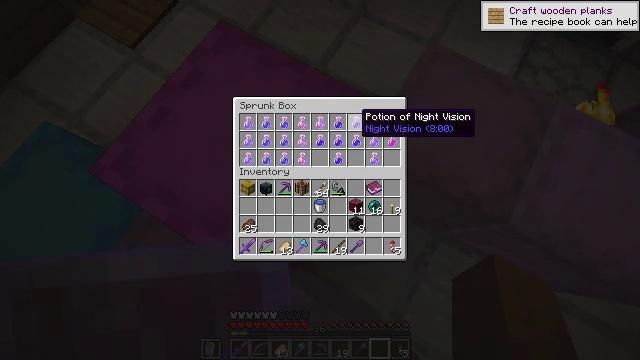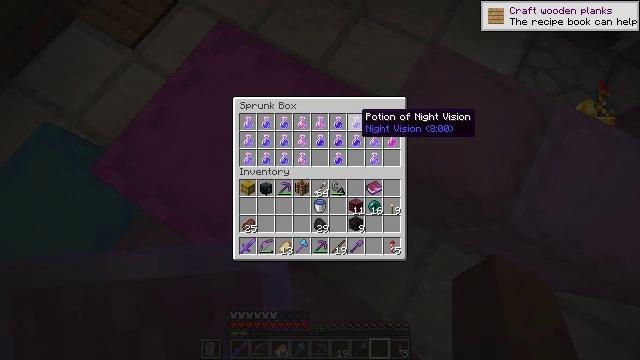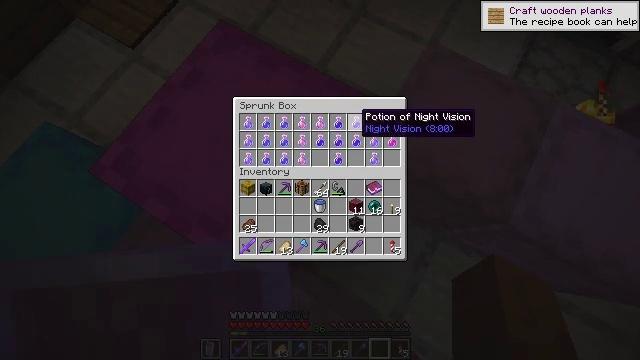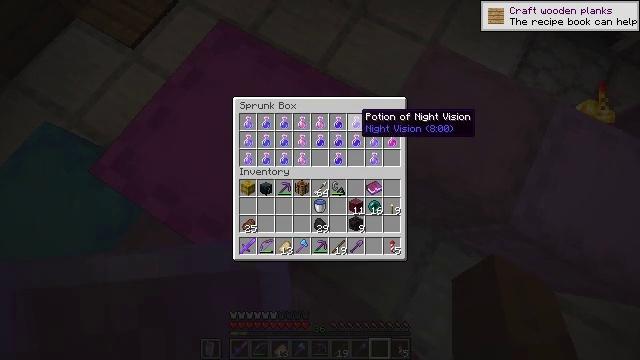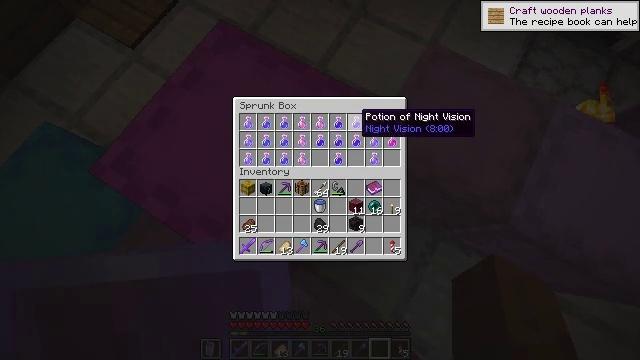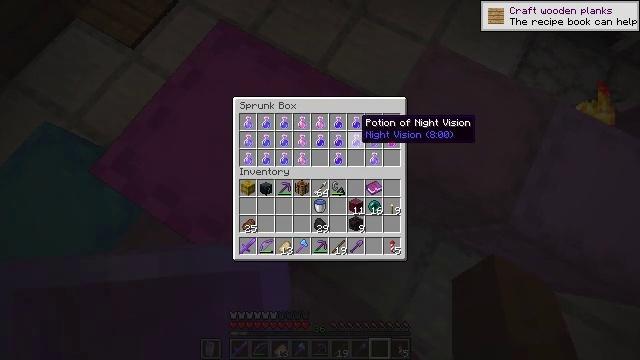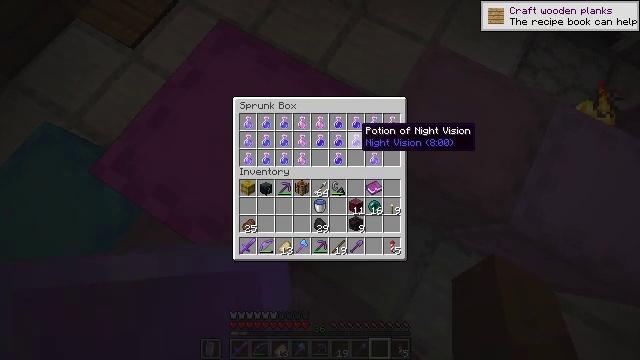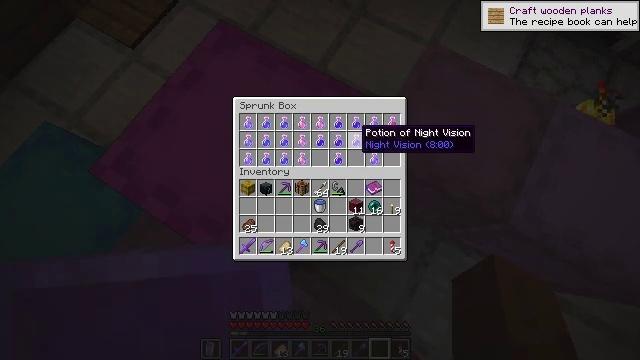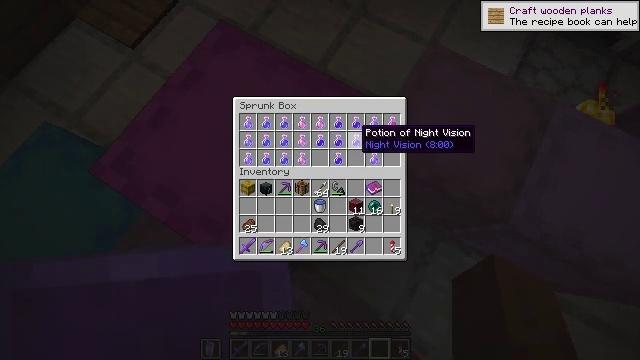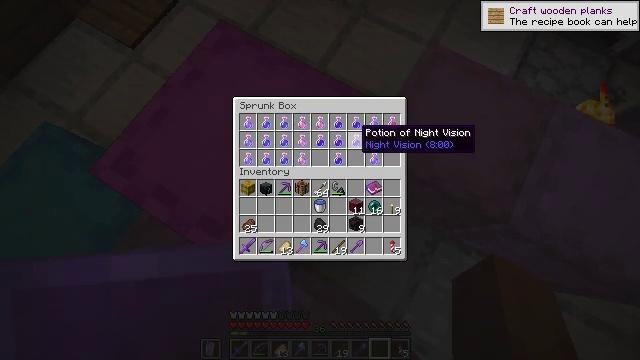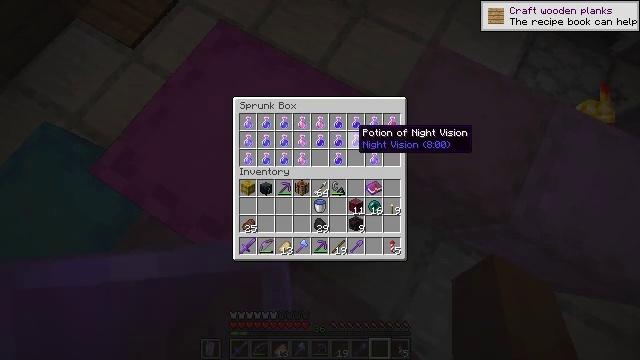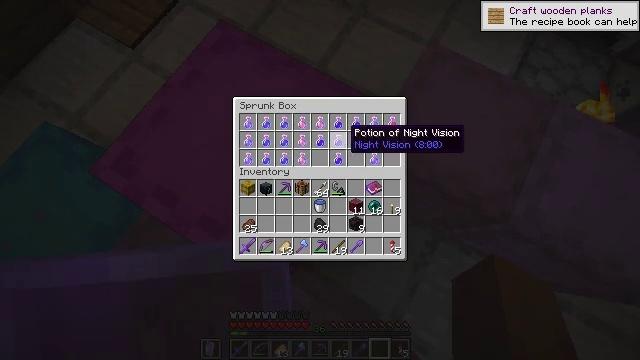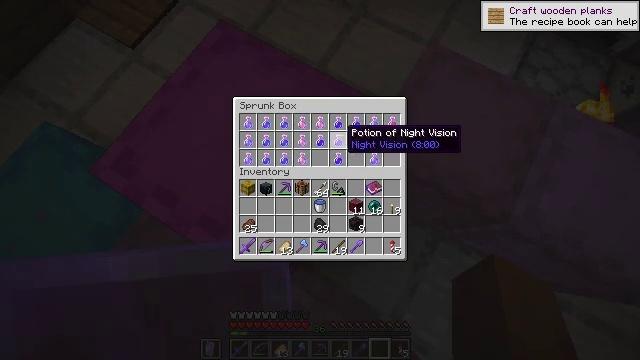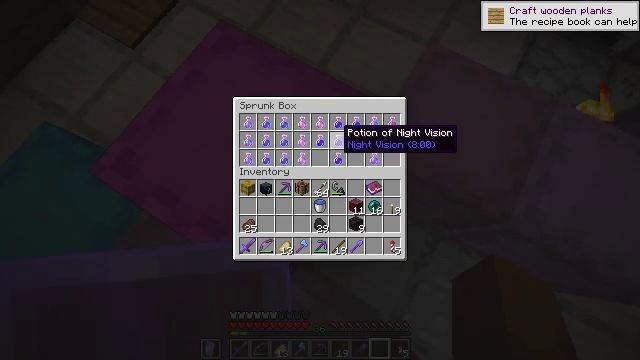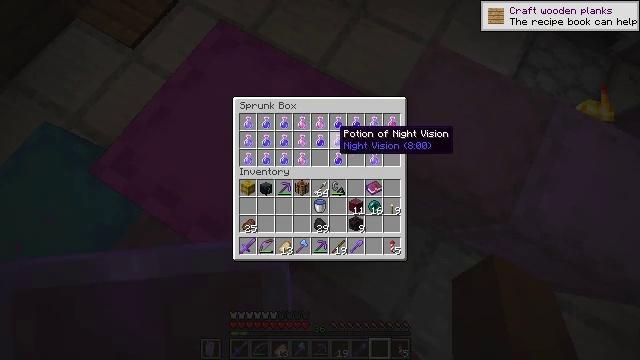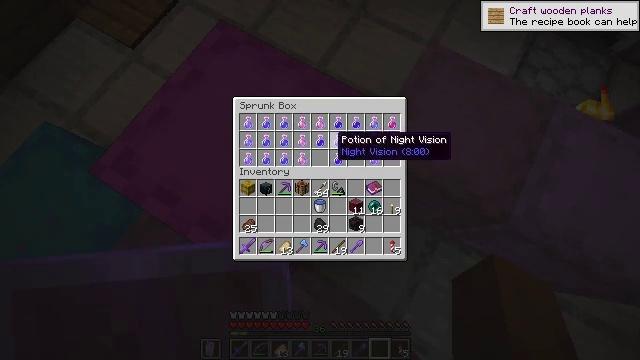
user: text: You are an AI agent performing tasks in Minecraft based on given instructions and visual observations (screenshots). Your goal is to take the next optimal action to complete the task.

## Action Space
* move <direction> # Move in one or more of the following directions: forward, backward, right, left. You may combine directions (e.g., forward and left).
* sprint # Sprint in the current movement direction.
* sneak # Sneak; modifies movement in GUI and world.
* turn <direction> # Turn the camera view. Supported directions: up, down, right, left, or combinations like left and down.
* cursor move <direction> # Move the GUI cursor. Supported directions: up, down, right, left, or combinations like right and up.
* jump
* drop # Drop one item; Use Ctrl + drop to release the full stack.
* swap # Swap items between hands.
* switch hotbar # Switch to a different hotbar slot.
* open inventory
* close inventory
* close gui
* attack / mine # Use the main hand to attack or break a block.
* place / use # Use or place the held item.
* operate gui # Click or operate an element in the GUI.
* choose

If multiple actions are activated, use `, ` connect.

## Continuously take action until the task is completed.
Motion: motion action
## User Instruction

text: Attack the magenta shulker box to retrieve it.
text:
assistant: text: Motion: no_op
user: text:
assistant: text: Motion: no_op
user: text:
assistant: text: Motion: no_op
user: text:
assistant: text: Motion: no_op
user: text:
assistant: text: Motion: no_op
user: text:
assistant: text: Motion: turn down
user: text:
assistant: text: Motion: no_op
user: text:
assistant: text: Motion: no_op
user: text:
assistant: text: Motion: no_op
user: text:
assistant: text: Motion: no_op
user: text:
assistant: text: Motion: turn left
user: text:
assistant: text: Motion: no_op
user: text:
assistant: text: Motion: no_op
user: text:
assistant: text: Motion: no_op
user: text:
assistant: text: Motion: no_op
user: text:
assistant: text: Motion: turn down
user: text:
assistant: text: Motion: no_op
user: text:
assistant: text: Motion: no_op
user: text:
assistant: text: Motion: turn left
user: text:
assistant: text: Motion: turn left
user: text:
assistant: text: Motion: turn left
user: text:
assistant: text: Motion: no_op
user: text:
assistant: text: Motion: turn left
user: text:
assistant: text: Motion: no_op
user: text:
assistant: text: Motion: no_op
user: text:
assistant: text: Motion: no_op
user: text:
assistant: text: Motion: no_op
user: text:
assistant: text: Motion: turn left and up
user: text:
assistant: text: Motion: turn left
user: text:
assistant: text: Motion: turn left